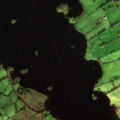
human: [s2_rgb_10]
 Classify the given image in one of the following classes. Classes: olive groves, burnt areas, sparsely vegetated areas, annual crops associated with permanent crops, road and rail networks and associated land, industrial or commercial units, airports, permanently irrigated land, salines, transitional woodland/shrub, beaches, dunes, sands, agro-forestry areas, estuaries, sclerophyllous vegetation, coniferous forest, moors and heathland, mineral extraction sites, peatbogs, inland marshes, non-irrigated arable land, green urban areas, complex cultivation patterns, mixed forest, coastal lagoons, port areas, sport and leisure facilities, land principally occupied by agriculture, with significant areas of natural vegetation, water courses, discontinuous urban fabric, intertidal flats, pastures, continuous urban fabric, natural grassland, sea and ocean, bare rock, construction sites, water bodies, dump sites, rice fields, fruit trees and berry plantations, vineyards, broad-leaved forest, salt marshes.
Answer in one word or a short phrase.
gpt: pastures, water bodies